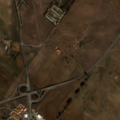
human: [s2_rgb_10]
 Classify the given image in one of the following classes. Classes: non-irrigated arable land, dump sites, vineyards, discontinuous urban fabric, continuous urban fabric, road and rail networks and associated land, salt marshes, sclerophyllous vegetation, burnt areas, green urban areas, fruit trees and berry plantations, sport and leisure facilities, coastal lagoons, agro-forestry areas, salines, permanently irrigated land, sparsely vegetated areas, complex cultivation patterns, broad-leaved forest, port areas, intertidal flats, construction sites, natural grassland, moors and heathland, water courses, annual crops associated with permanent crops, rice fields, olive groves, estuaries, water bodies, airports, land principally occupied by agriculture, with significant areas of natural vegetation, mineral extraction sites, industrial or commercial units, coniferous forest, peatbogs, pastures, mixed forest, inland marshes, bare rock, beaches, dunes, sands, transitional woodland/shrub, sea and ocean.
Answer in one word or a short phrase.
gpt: discontinuous urban fabric, non-irrigated arable land